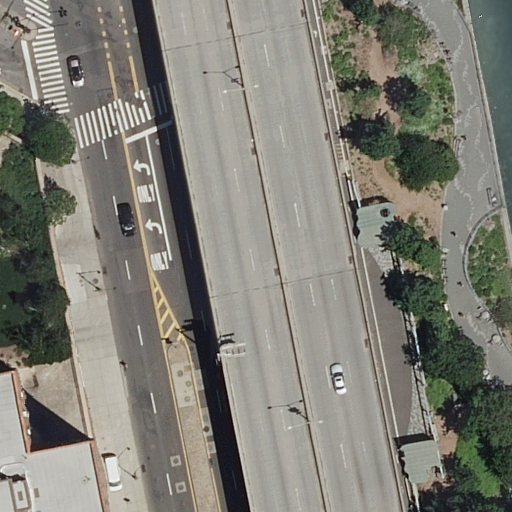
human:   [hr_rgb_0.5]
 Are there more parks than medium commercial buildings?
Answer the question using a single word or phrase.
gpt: yes

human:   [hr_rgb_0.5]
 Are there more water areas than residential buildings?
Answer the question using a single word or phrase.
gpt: no

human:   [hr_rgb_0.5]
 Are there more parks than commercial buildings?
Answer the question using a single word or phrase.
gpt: yes

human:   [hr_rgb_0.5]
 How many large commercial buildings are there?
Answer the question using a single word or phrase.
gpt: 0

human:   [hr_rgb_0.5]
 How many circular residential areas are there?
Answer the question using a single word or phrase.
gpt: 0

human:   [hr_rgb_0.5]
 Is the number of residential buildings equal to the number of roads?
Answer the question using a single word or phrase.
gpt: no

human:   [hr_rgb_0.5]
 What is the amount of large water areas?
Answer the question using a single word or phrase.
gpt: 0

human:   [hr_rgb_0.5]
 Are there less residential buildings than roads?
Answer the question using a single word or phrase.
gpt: yes

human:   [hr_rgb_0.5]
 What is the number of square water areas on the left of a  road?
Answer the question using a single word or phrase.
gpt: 0

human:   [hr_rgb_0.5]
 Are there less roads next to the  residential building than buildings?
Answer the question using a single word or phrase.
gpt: no

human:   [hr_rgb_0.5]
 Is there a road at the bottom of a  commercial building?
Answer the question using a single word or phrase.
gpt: no

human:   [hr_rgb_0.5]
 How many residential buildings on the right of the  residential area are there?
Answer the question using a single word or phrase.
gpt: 1

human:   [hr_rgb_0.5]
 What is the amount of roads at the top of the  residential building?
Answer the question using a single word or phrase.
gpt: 10

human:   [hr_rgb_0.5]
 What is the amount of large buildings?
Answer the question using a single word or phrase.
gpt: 0

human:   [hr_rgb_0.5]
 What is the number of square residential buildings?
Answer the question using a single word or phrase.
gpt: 0

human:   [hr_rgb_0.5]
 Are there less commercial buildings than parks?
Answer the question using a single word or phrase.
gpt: yes

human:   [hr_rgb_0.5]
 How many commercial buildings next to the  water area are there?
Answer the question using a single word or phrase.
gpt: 0

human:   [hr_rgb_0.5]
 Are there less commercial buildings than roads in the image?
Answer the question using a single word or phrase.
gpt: yes

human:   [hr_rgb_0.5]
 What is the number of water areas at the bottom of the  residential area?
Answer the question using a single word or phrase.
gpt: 0

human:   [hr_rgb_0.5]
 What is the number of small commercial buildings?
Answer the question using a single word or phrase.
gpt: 0

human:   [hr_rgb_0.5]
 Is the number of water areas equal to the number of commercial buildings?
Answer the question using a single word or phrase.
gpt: no

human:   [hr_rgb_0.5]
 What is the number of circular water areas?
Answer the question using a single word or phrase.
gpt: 0

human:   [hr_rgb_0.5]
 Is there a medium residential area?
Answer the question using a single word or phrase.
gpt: no

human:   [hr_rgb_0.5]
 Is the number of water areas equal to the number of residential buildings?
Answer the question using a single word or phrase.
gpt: yes

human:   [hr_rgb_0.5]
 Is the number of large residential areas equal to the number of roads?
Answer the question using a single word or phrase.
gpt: no

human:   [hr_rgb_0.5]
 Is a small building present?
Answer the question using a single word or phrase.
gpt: no

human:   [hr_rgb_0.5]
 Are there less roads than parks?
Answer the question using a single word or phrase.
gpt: no

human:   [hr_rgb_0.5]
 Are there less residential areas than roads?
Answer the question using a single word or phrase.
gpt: yes

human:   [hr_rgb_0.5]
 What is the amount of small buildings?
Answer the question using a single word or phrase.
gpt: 0

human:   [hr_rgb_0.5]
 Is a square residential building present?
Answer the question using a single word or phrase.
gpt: no

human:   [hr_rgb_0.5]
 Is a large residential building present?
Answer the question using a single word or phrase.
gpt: no

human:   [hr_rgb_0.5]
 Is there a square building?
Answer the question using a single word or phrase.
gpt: no

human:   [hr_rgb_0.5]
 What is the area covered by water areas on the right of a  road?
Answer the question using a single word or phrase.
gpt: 295m2

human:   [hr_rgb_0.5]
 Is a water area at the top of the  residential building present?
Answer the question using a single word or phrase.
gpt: yes

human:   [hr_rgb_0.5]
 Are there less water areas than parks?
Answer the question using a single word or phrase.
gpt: no

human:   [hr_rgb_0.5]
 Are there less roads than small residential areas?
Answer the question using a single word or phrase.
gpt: no